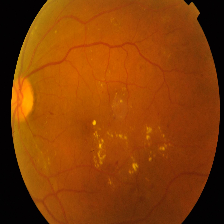
Diabetic retinopathy grade: Proliferative DR